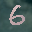
Label: 6